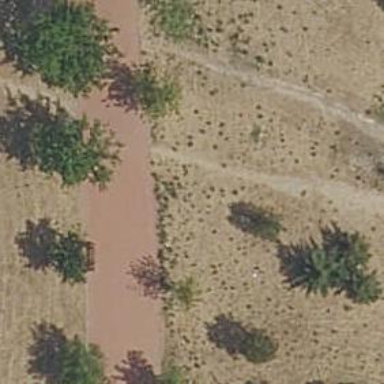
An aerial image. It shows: Compacted track road.